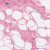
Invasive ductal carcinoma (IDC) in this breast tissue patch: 0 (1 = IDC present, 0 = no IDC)